Interaction volume radius: 10 \u00c5
Interaction volume height: 15 \u00c5
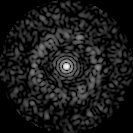
Disorder parameter: 0.8446